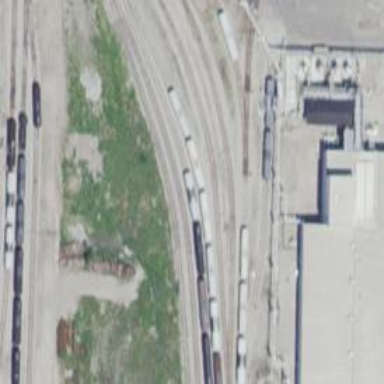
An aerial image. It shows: Railway yard used for servicing trains.